Interaction volume radius: 10 \u00c5
Interaction volume height: 10 \u00c5
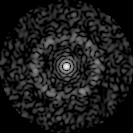
Disorder parameter: 0.8345